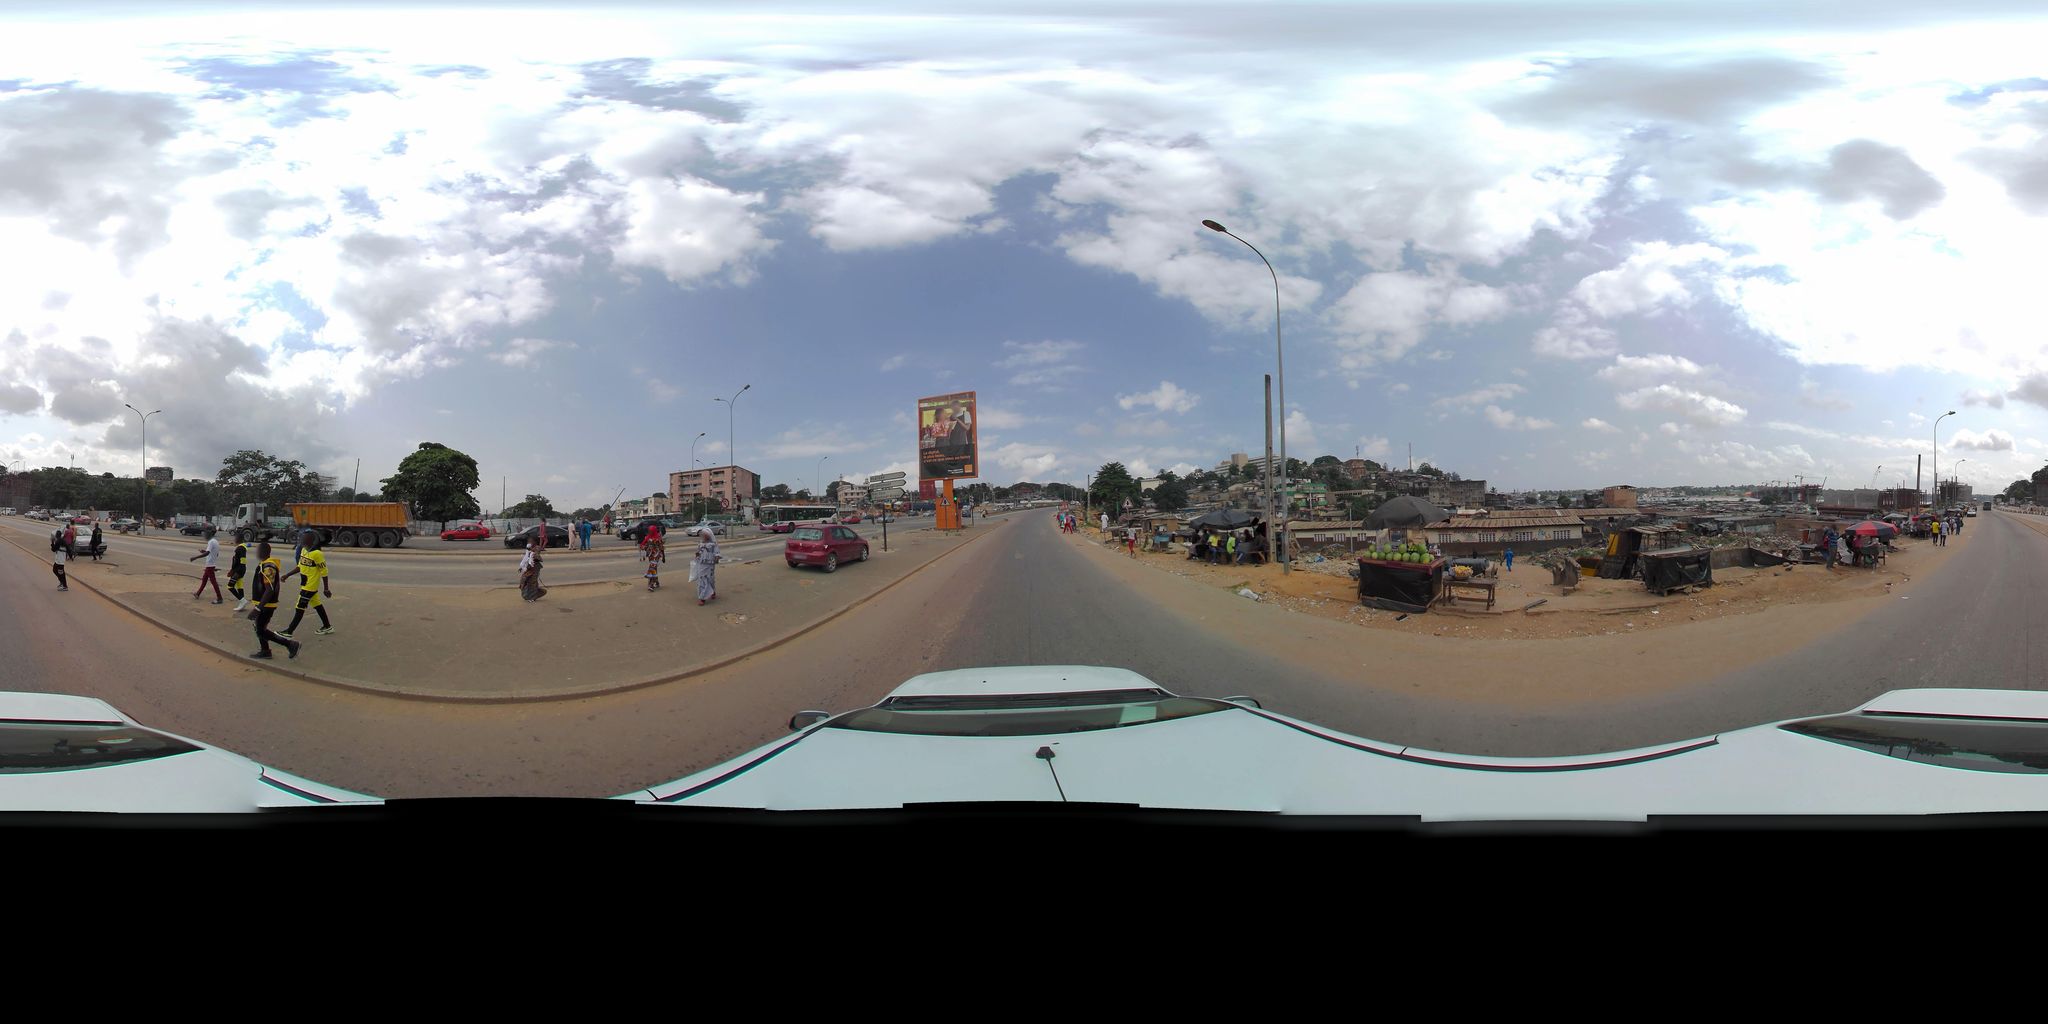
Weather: cloudy
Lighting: day
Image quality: slightly poor
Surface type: driving surface
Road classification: primary
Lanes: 2.0
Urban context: urban centre
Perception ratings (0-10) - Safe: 2.74, Lively: 7.94, Beautiful: 7.44, Boring: 4.95, Depressing: 6.51, Wealthy: 3.29